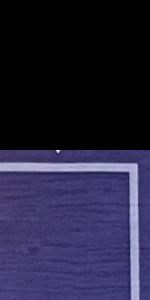
Label: Empty